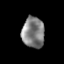
Tissue: prostate
Cell type: T cells
Senescence score: 0.3232
Nuclear area (px): 678
Mean DAPI intensity: 129.355